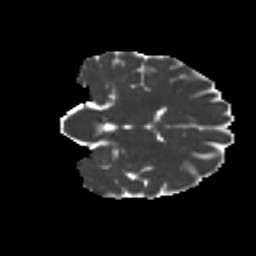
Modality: MD
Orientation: coronal
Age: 36
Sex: male
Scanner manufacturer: ge
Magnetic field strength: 3 T
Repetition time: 7.8 s
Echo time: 0.0606 s